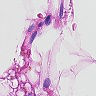
Metastatic tissue present: no